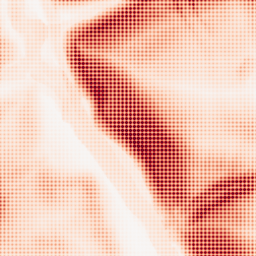
Category: morphological
Decomposition family: morphological_gradient
Decomposition parameters: size: 15
shape: square
Upsampling method: sinc_blackman
Upsampling parameters: scale: 4
kernel_size: 4
Upsampling scale: 4